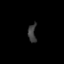
Tissue: lung
Cell type: Epithelial cells
Senescence score: 0.2377
Nuclear area (px): 144
Mean DAPI intensity: 59.882